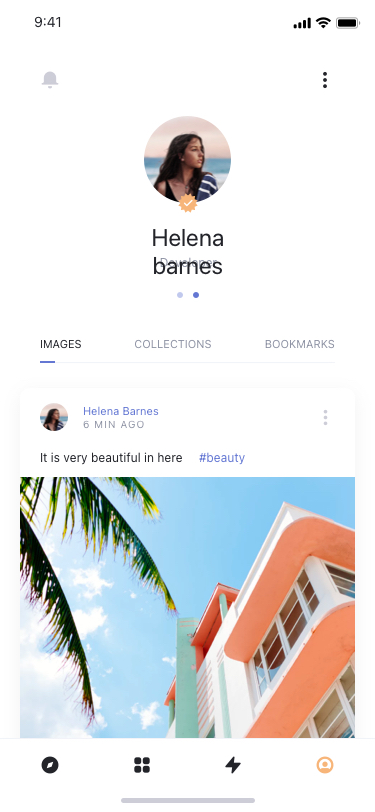
Text in this UI design:
IMAGES
COLLECTIONS
BOOKMARKS
#beauty
It is very beautiful in here
6 min ago
Helena Barnes
Developer
Helena barnes